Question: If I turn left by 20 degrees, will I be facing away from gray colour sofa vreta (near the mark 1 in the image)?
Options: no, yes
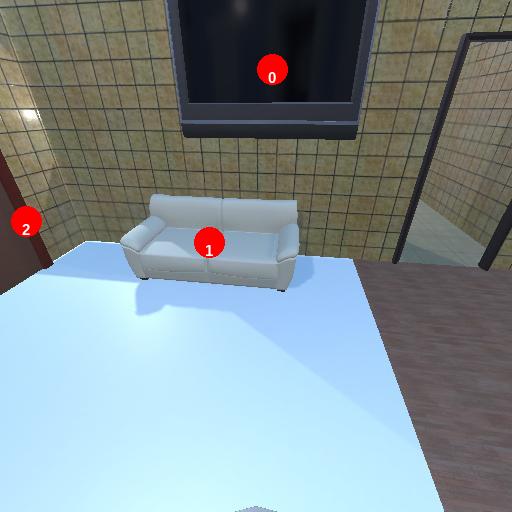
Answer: no